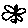
Label: flower